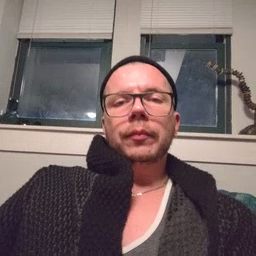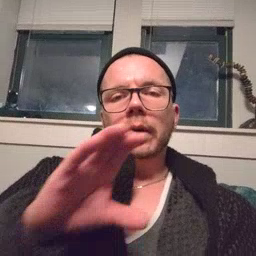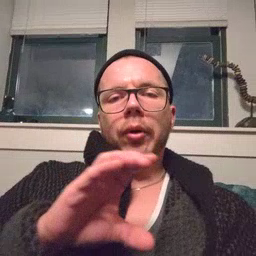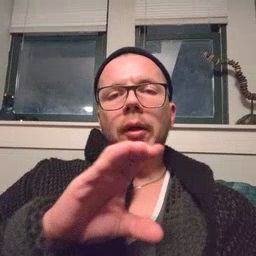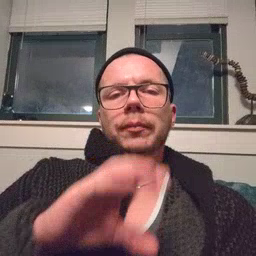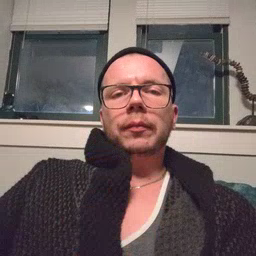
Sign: chocolate